Question: I am doing a simple GUI painting box program.
However, I have a problem with adding 2 similar separated groups to be corresponding in the same way.

I mean when I click the JRadioButtonMenuItem , then the JRadioButton below also has to be selected too. What should I do?
Do you need to see my code?, please let me know
Thank you so much.
P/s: it says I need 10 reputation to post image
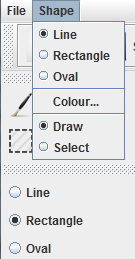
Answer: Share the model between the two radio buttons:
'''
JRadioButton radioButton = new JRadioButton("Line");
JRadioButtonMenuItem radioMenuItem = new JRadioButtonMenuItem("Line");
radioMenuItem.setModel( radioButton.getModel() );
'''
Actually, you should share the Action as well between the two components. Read the section from the Swing tutorial on <URL> for more information and examples.